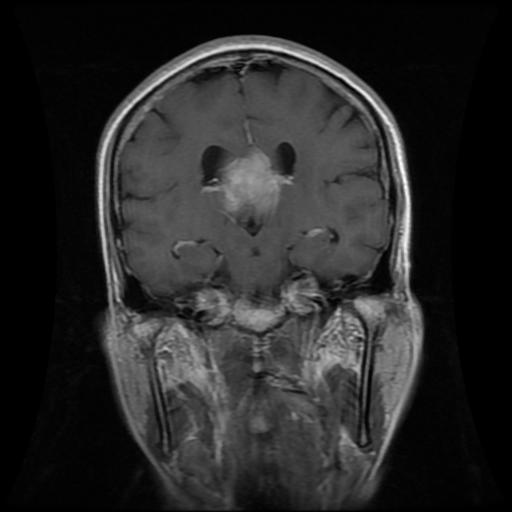
Label: meningioma